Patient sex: F
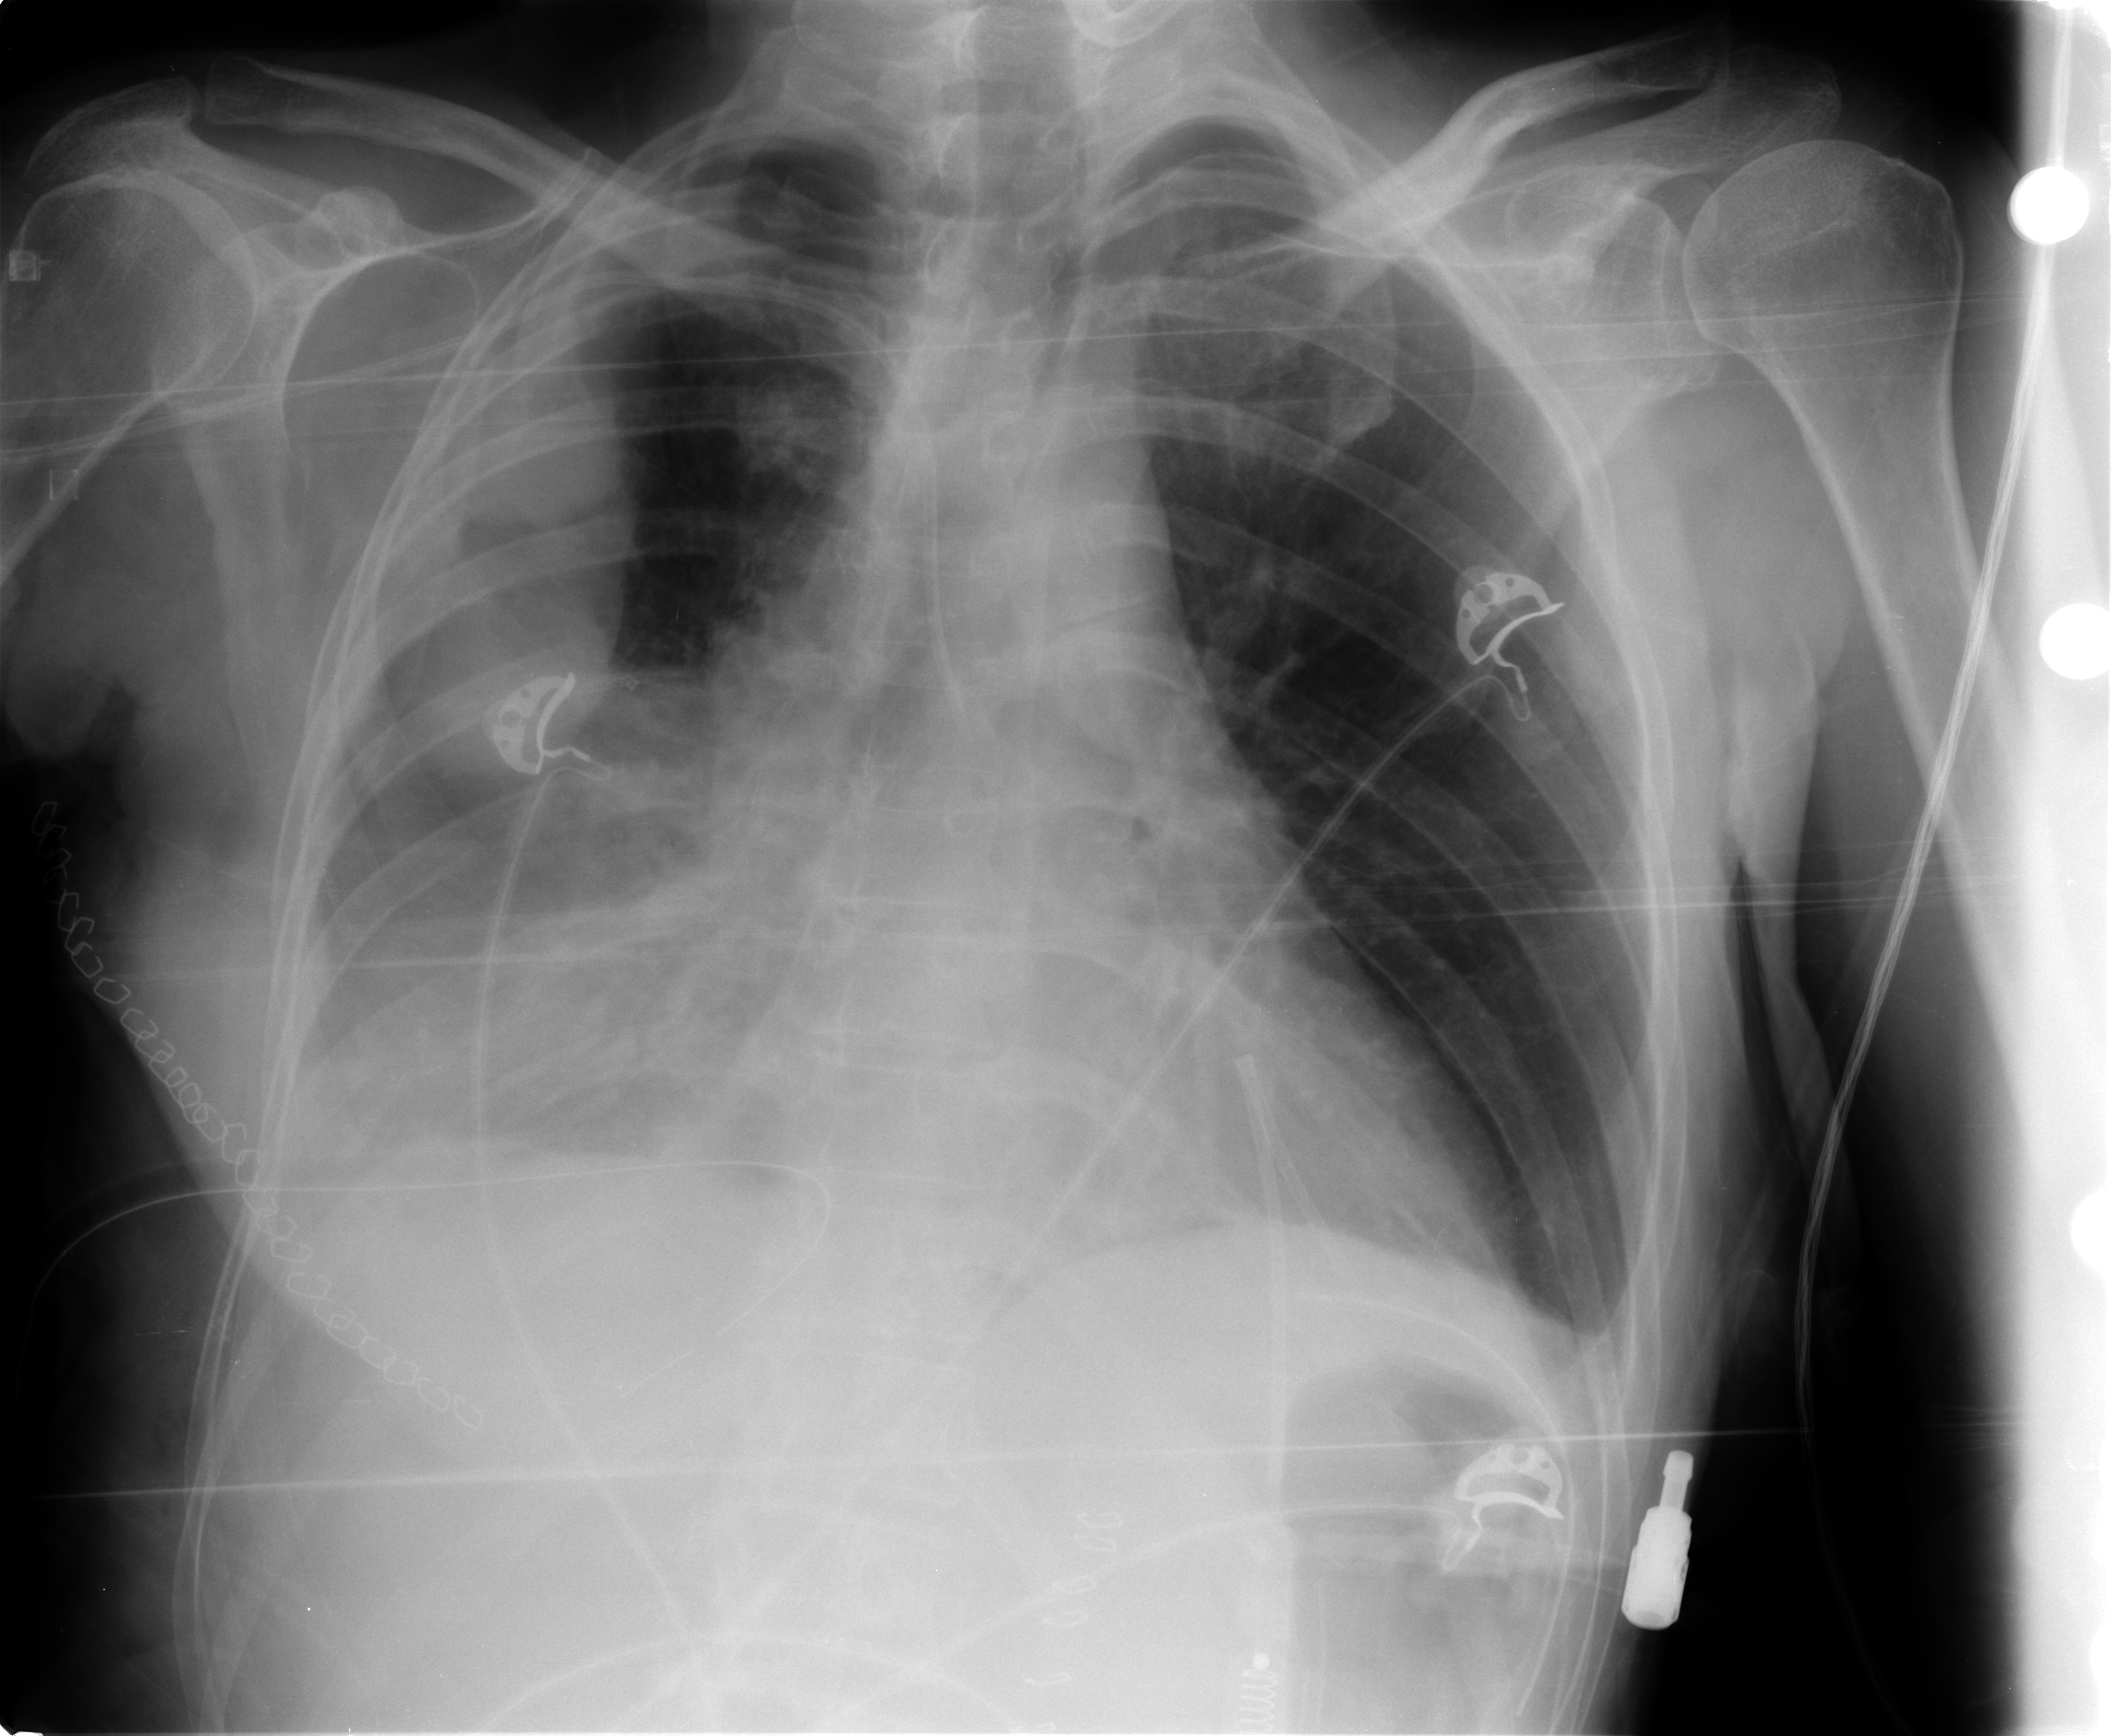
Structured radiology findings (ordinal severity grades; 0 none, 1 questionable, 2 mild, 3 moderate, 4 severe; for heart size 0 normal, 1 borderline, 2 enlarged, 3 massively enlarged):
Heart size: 0
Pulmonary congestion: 0
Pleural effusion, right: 3
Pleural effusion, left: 0
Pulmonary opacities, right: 1
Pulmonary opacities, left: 0
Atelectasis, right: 3
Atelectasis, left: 0